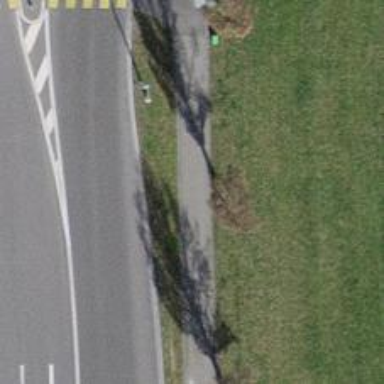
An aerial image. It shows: Sidewalk.